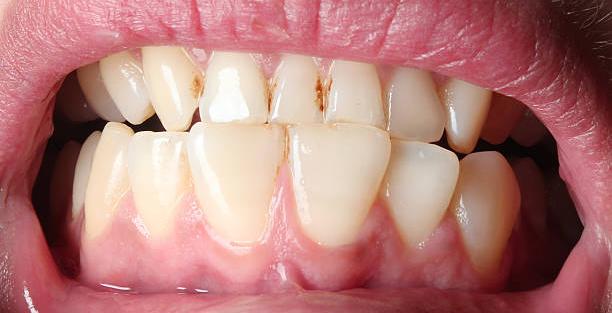
Condition: Gingivitis